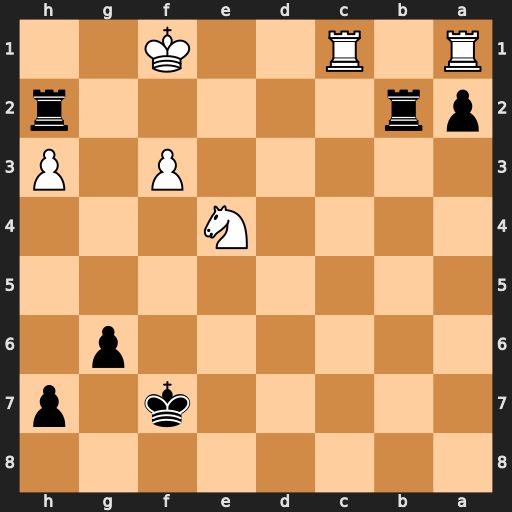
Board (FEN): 8/5k1p/6p1/8/4N3/5P1P/pr5r/R1R2K2
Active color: b
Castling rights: -
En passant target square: -
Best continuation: Rh1#